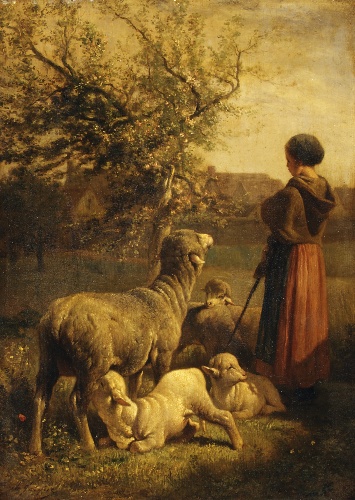
Title: Springtime
Artist: Charles Jacque
Artist bio: French, Paris 1813–1894 Paris
Object type: Painting
Classification: Paintings
Medium: Oil on wood
Dimensions: 16 x 11 1/2 in. (40.6 x 29.2 cm)
Department: European Paintings
Credit line: Bequest of Lillian S. Timken, 1959
Accession year: 1960
Repository: Metropolitan Museum of Art, New York, NY
Tags: Girls|Sheep|Spring|Shepherds